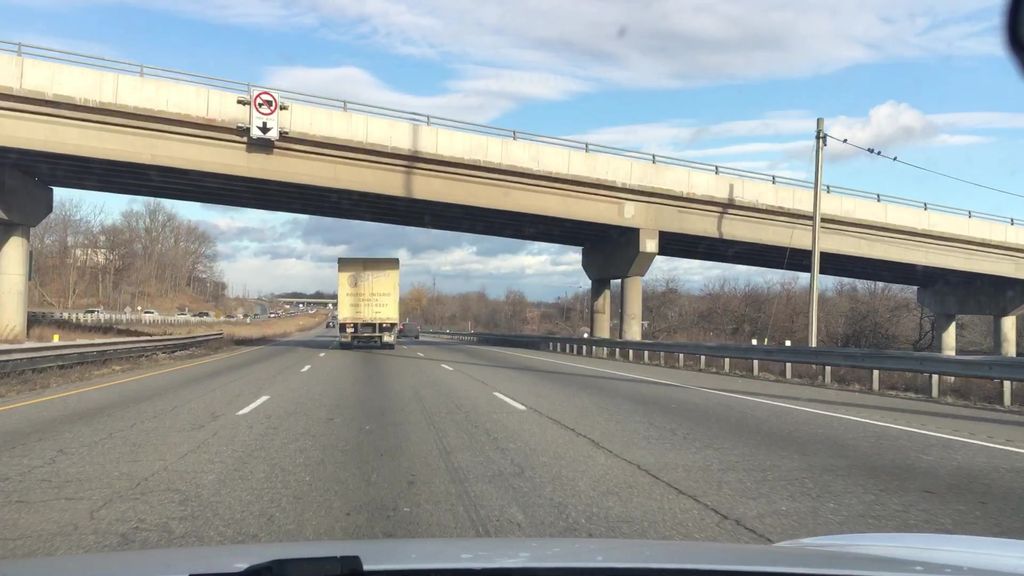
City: hamilton